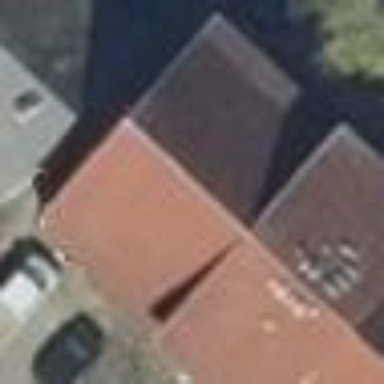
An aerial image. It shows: Residential building with gabled roof oriented along and painted in red.